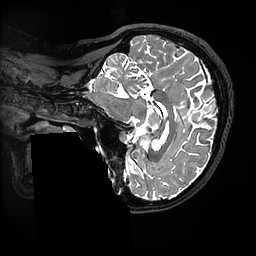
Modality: T2w
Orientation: sagittal
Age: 22
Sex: female
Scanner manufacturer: ge
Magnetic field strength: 3 T
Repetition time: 3.202 s
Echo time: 0.06602 s